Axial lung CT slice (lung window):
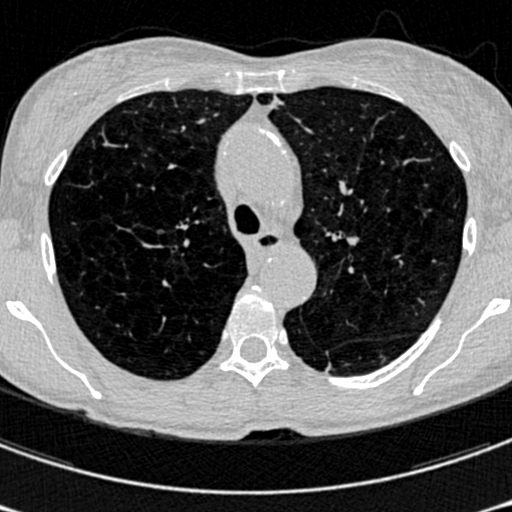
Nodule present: no